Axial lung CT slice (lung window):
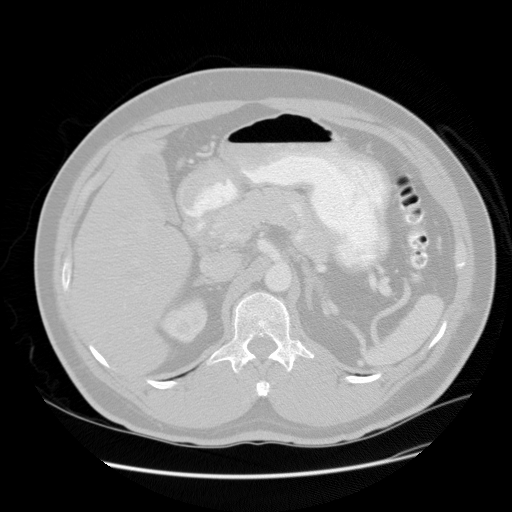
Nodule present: no